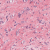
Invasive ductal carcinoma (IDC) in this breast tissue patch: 1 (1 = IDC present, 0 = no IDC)